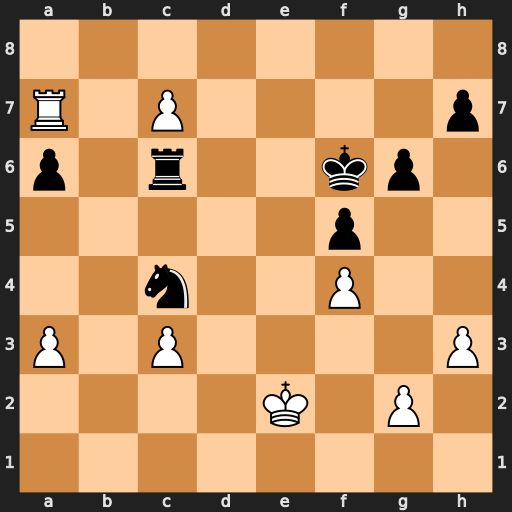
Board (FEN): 8/R1P4p/p1r2kp1/5p2/2n2P2/P1P4P/4K1P1/8
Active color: w
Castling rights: -
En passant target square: -
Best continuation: Rxa6 Rxa6 c8=Q